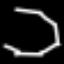
Label: octagon